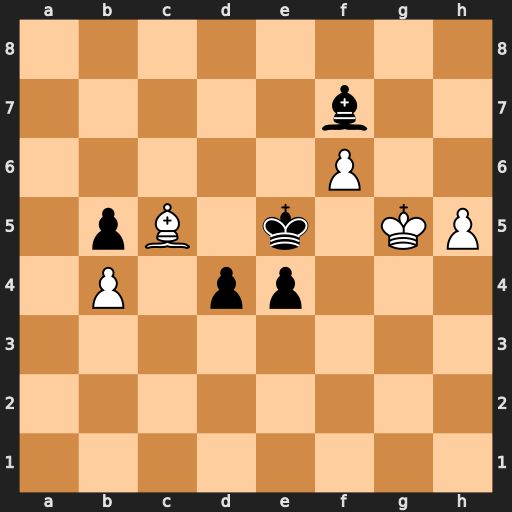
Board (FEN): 8/5b2/5P2/1pB1k1KP/1P1pp3/8/8/8
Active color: w
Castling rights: -
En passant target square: -
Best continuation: h6 e3 h7 e2 h8=Q